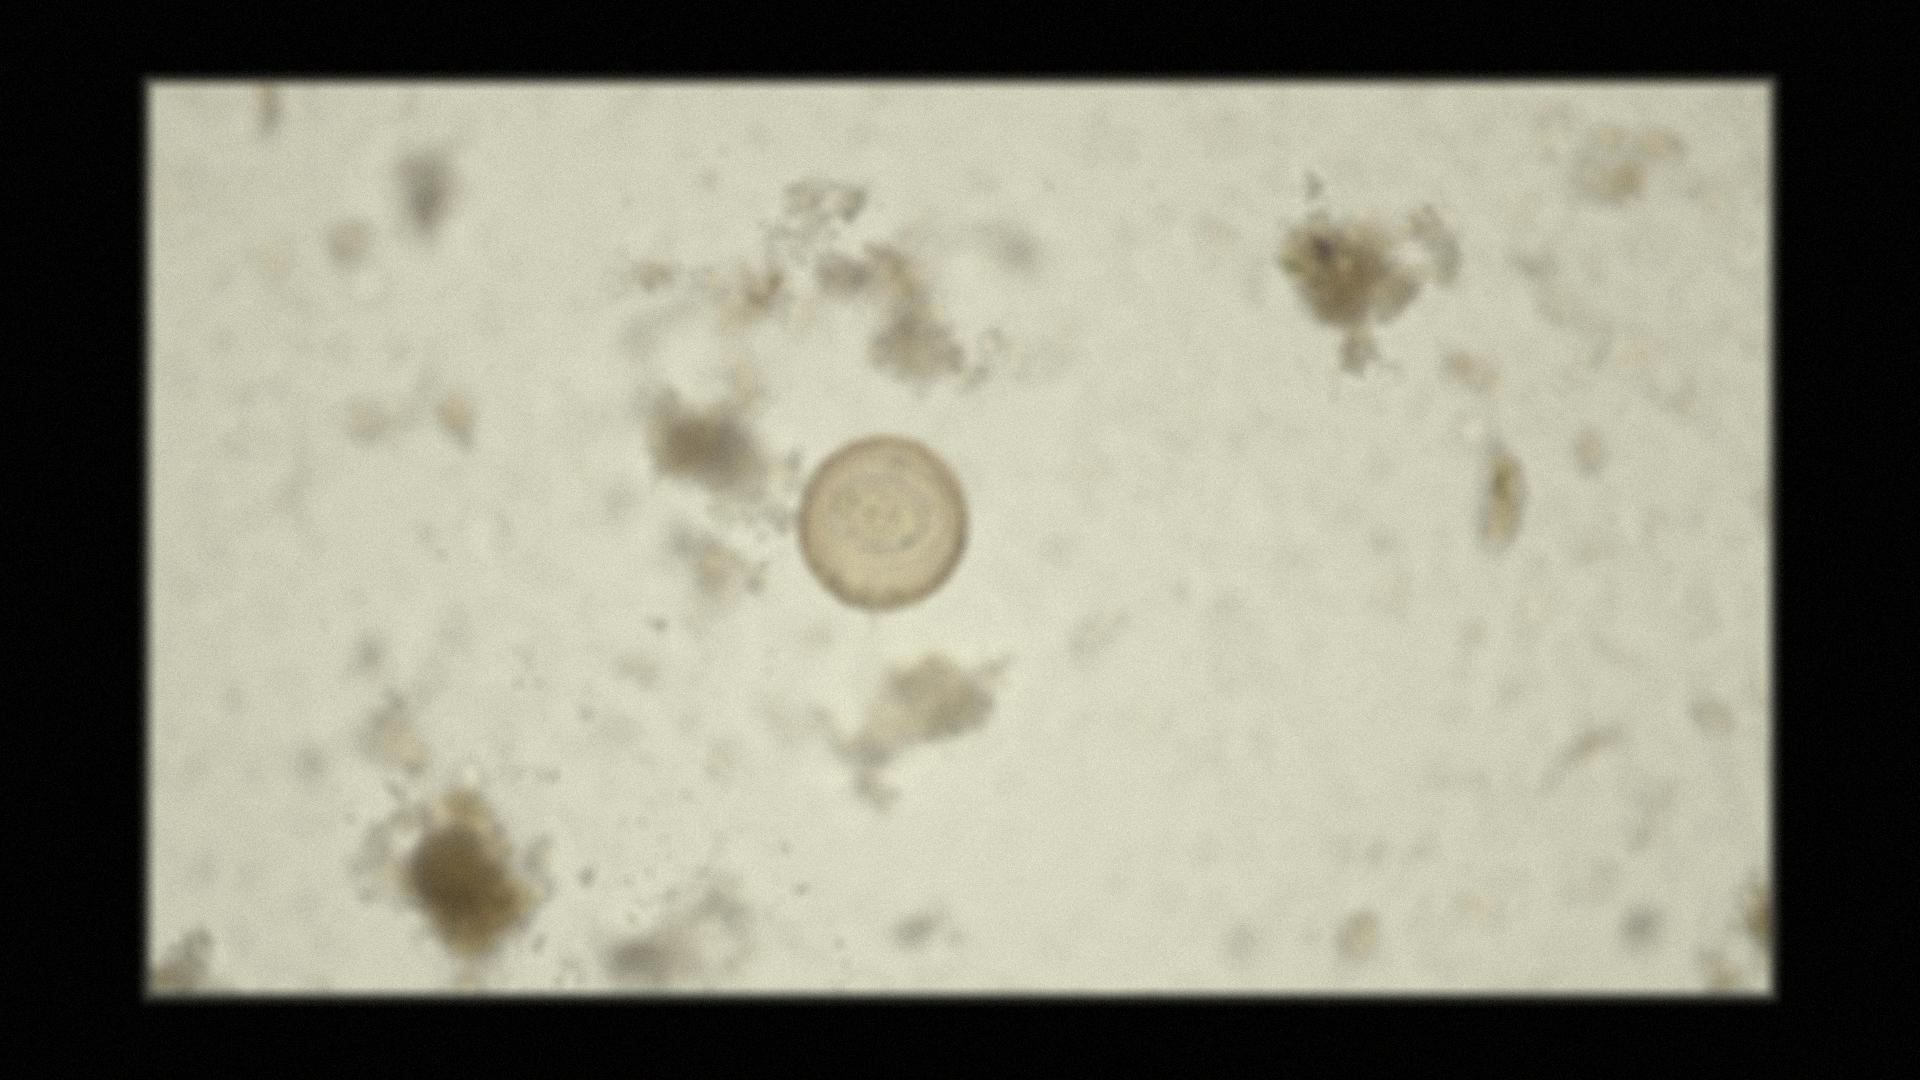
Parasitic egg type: Hymenolepis diminuta